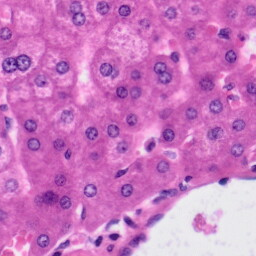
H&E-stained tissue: Liver